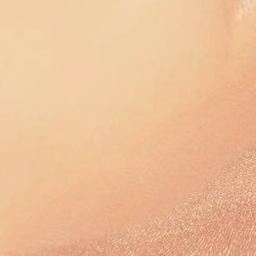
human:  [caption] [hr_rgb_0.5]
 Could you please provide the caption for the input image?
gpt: The desert is full of yellow sand .

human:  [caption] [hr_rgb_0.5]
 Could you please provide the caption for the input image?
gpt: There is some vegetation in this desert .

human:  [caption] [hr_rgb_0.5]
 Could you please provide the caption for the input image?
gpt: It is a large piece of flat yellow desert .

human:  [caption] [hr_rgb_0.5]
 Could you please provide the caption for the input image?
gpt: The desert has yellow sand and flat terrain .

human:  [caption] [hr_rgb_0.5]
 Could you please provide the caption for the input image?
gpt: A yellow desert covered with flat ground .